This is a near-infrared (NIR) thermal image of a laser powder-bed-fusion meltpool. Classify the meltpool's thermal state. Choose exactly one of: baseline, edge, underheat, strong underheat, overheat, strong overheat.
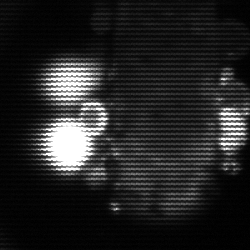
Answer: strong underheat